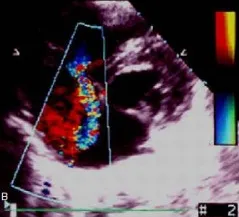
B, Color flow doppler echocardiogram (modified 4 chambers view) showing a moderate tricuspid regurgitation with flow toward the eustachian valve.
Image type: radiology (ultrasound)